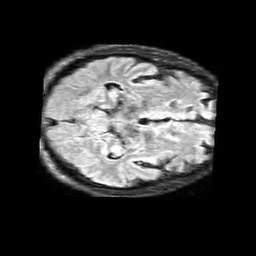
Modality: FLAIR
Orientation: axial
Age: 59
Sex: male
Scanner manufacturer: philips
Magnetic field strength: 3 T
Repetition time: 11 s
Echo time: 0.12 s